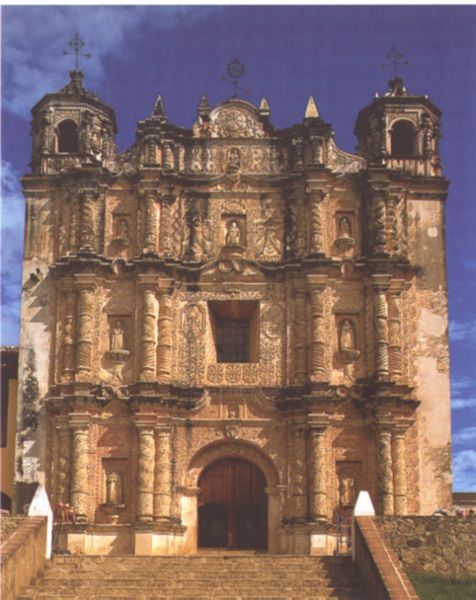
Titel: San Domingo
Standort: San Cristóbal de las Casas, S. Domingo (Amerika - Mexiko)
Schlagwörter: blau, himmel, sand, braun, fenster, lampen, säulen, schloss, architektur, stein, kirche, reich, front, frontal, turm, garten, fassade, mauer, treppe, tor, eingang, burg, kreuz, türme, portal, villa, skulpturen, braum, glauben, bau